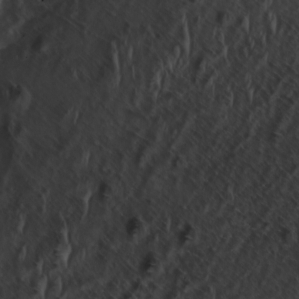
Label: non_frost